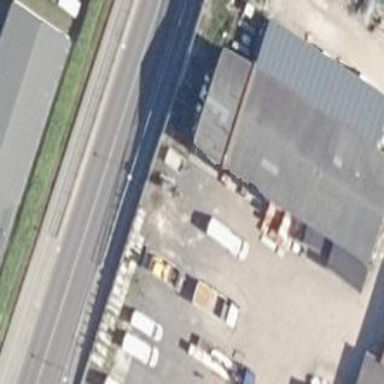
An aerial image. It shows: Commercial building.